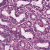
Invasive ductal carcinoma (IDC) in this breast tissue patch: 0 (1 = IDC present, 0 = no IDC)